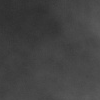
Atmospheric dust classification: dusty